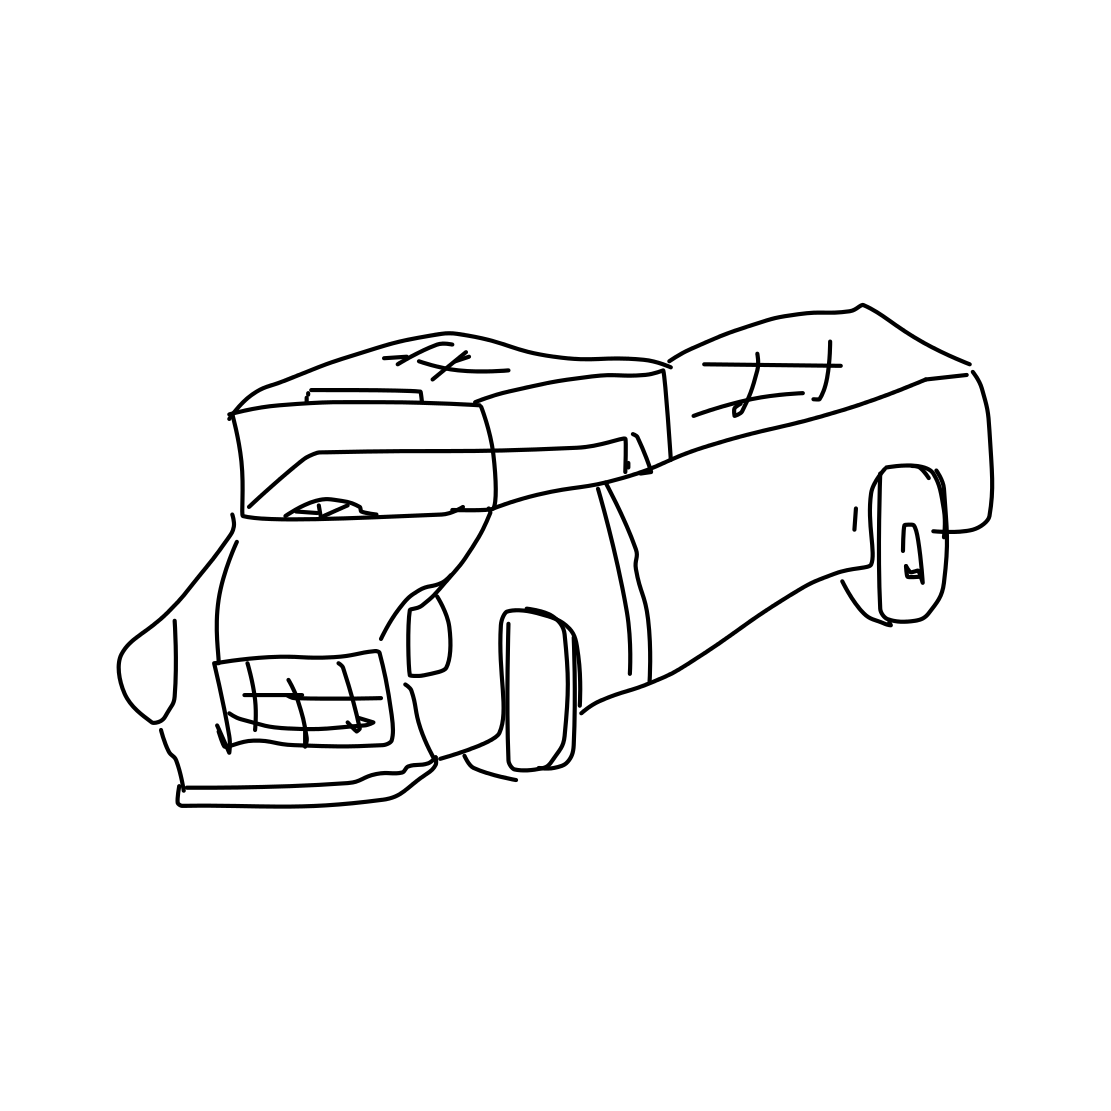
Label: pickup truck